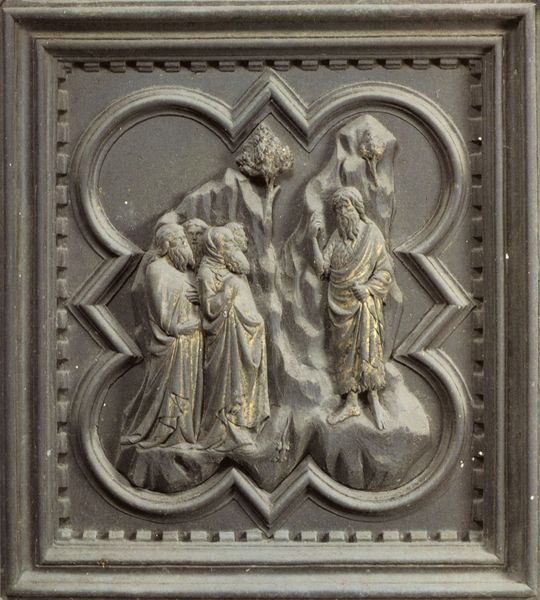
Titel: Südportal
Künstler: Andrea Pisano
Standort: Florenz, Baptisterium (EU - I - Toskana)
Schlagwörter: baum, berg, felsen, mann, menschen, braun, finger, grau, holz, männer, tür, ornament, bart, bärte, arm, bibel, falten, gesicht, johannes, rahmen, silber, stein, feld, gewand, gold, gewänder, renaissance, rund, keramik, relief, ecke, rahmung, italien, berge, fels, gebirge, metall, bronze, medaillon, dom, barfuß, kachel, christus, jesus, florenz, predigt, fingerzeig, gerafft, jünger, guss, zuhörer, petrus, prophet, quadrat, viereck, christentum, baptisterium, brunelleschi, vierpass, erzählung, apostel, ölberg, bernini, raffen, ölbaum, gefache, nrelief